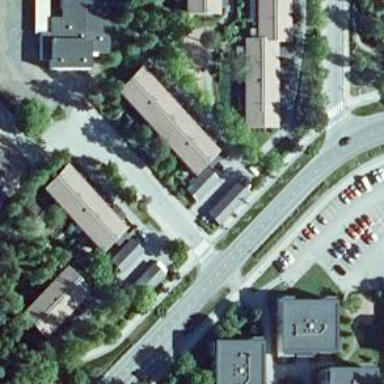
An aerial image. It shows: Marked crossing on asphalt cycleway.